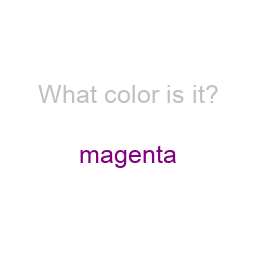
Color: purple
Color name shown: magenta
Background color: white
Question text color: silver